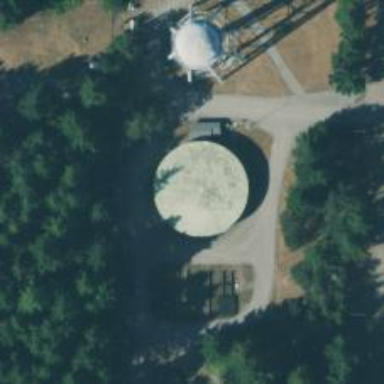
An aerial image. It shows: Storage tank that is man-made.